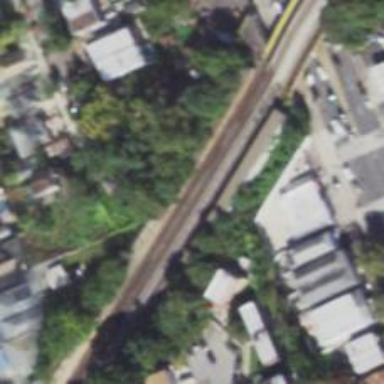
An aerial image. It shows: Railway embankment with electrified rails.